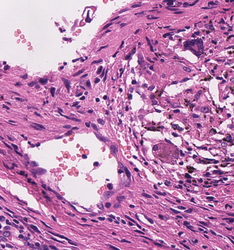
Tumor epithelial tissue: yes
Tumor-associated stroma tissue: yes
Normal tissue: no